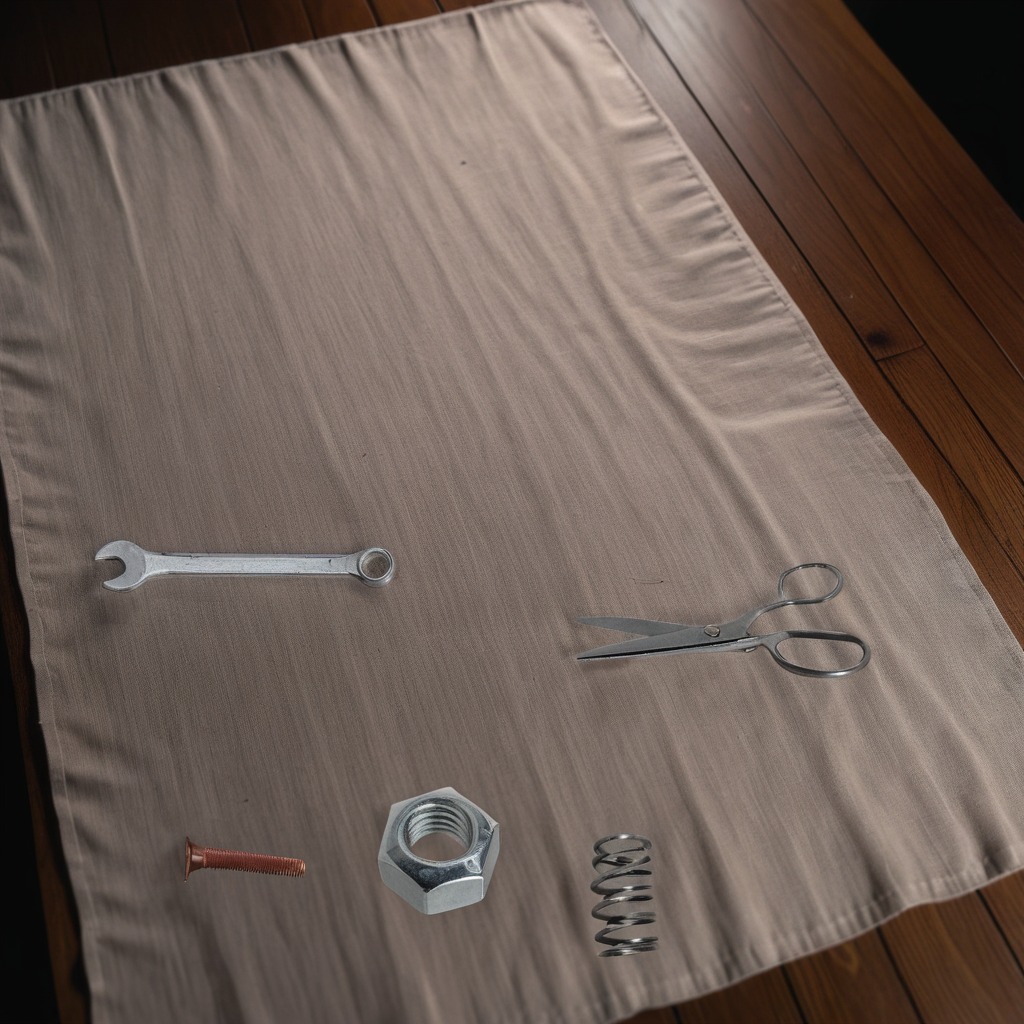
A metal nail, a coiled metal spring, a metal nut, a pair of scissors, and a wrench are lying on the wooden table.